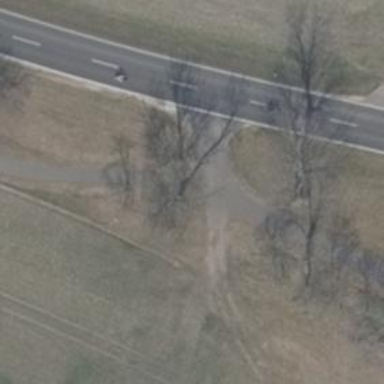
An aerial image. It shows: Asphalt driveway with track type of grade1. This road is classified as track and is used for service purposes.